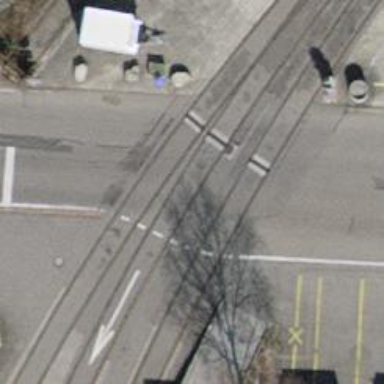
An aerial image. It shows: Level crossing along the railway.